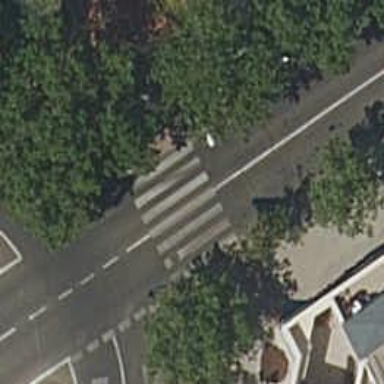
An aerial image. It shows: Zebra crossing on the road.